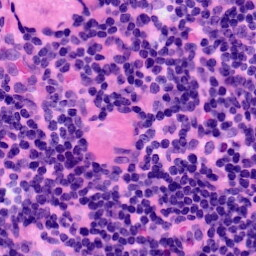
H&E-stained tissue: LymphNode